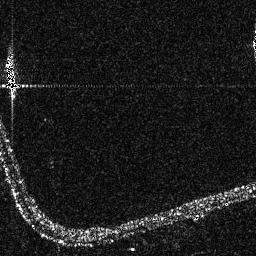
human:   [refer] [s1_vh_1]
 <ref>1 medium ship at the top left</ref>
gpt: <box>[[1, 21, 6, 38, 0]]</box>